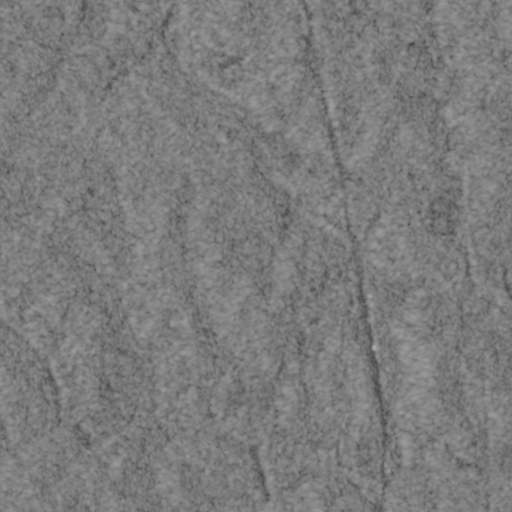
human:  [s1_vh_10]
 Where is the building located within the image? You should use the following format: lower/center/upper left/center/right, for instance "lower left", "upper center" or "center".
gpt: The building is located in the lower right of the image.
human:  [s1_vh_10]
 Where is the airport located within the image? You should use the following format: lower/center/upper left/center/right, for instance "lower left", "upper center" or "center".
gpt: There is no airport in the image.

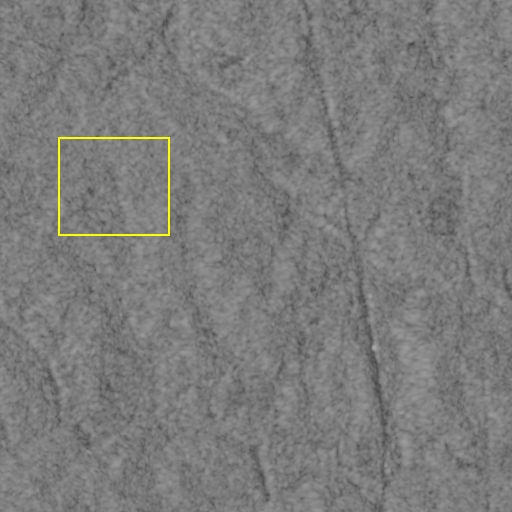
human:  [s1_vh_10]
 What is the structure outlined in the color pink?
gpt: There is no pink outline.
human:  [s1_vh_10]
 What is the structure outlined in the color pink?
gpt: There is no structure outlined in pink.